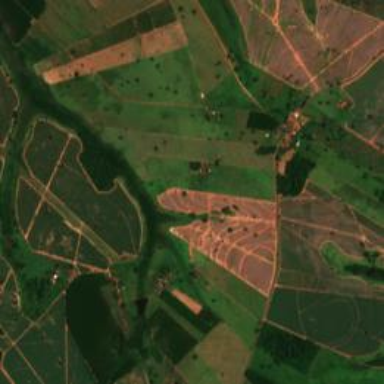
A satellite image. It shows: Farmland with sugarcane crops that produce sugar cane.